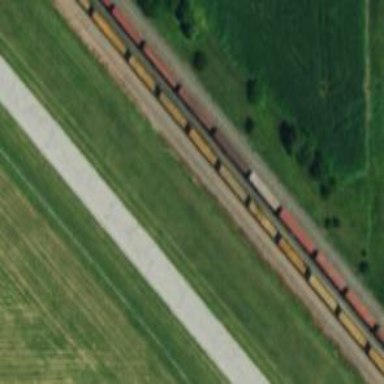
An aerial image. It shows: Railway yard in service.